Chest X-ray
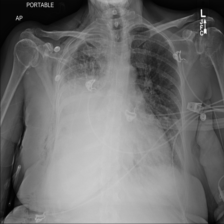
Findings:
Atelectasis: negative
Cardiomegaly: negative
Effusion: negative
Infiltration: negative
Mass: negative
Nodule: negative
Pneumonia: negative
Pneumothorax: negative
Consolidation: positive
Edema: negative
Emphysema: negative
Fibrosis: negative
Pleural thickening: positive
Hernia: negative